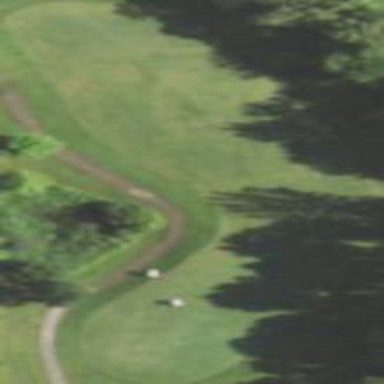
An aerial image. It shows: Grassy area designated as golf fairway.